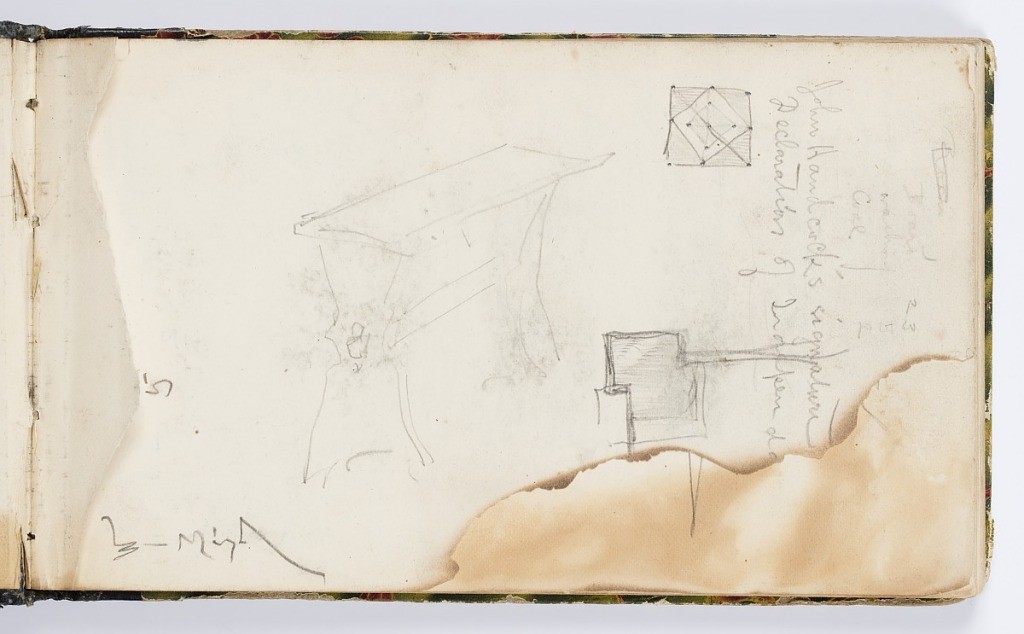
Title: Sketchbook
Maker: Kenyon Cox, American, 1856–1919
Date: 1875
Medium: Graphite on paper
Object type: Sketchbook folio
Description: Inside cover of sketchbook.  Sketch of a bench, with other geometric designs.